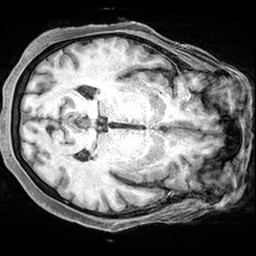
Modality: T1w
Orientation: axial
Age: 68
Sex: female
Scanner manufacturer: siemens
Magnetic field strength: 3 T
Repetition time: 2.4 s
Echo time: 0.0022 s